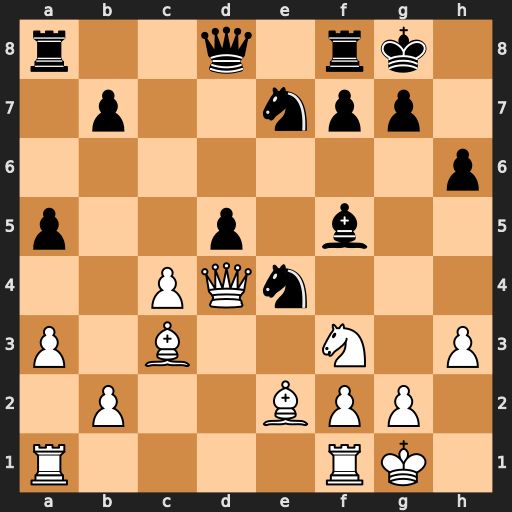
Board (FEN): r2q1rk1/1p2npp1/7p/p2p1b2/2PQn3/P1B2N1P/1P2BPP1/R4RK1
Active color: w
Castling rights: -
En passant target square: -
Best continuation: Qxg7#